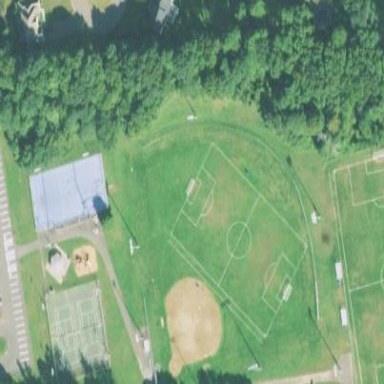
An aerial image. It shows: Baseball pitch for leisure and sports activities.